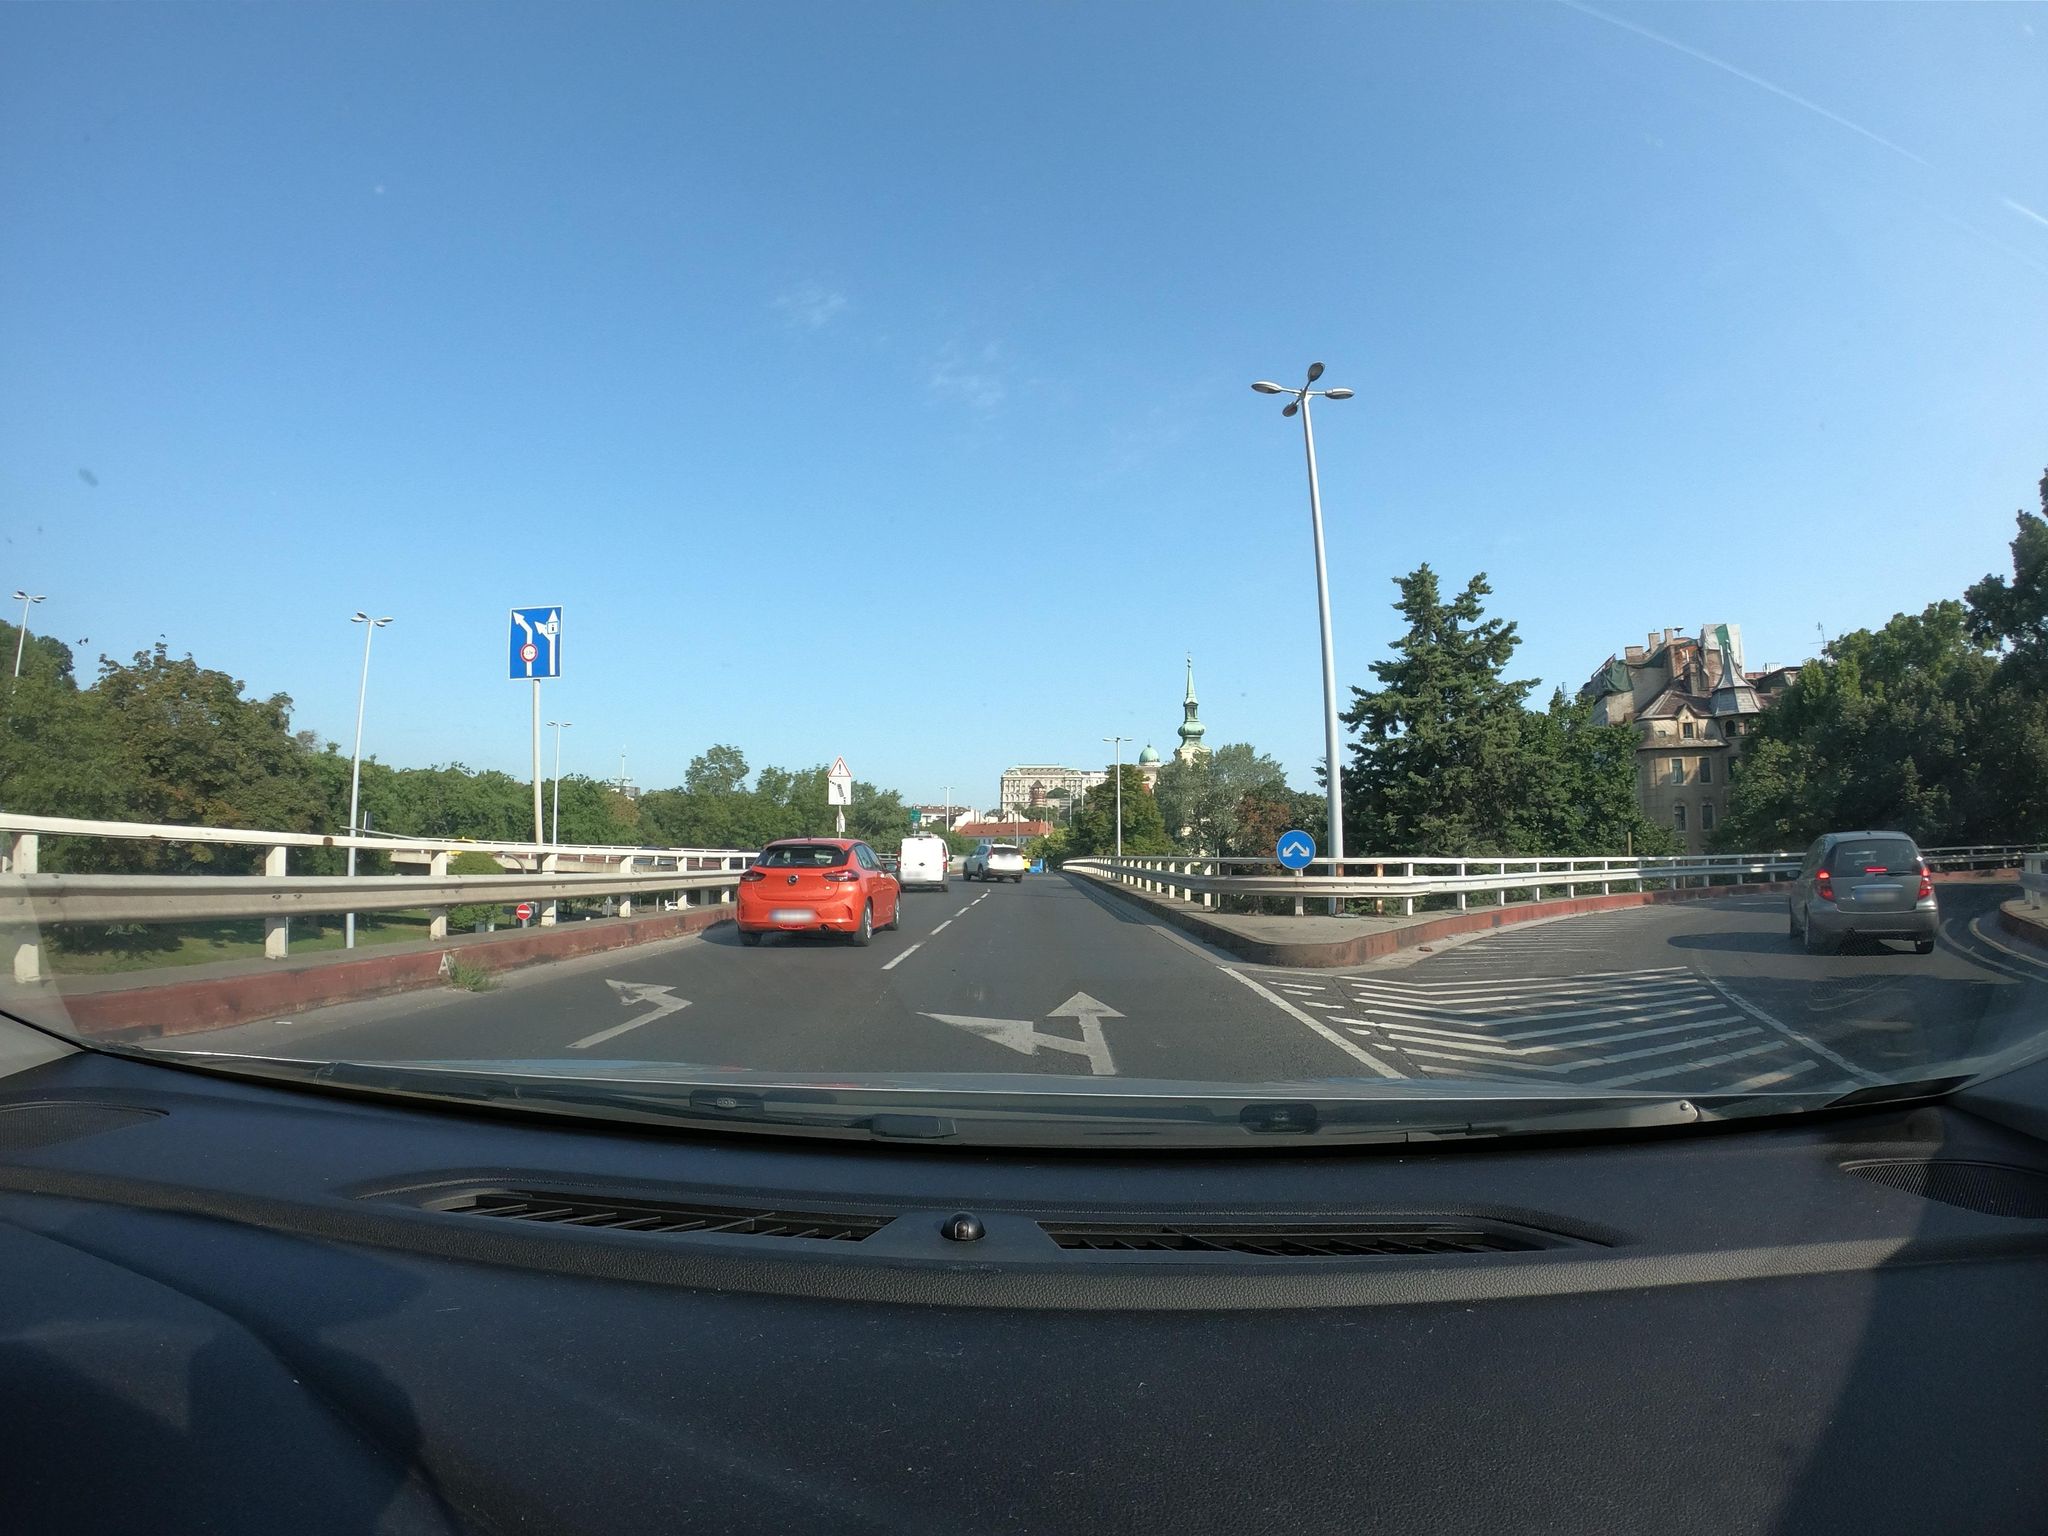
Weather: clear
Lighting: day
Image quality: good
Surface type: driving surface
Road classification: secondary, primary_link
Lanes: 1
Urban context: urban centre
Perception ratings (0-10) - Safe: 6.83, Lively: 8.74, Beautiful: 1.42, Boring: 2.78, Depressing: 3, Wealthy: 2.96